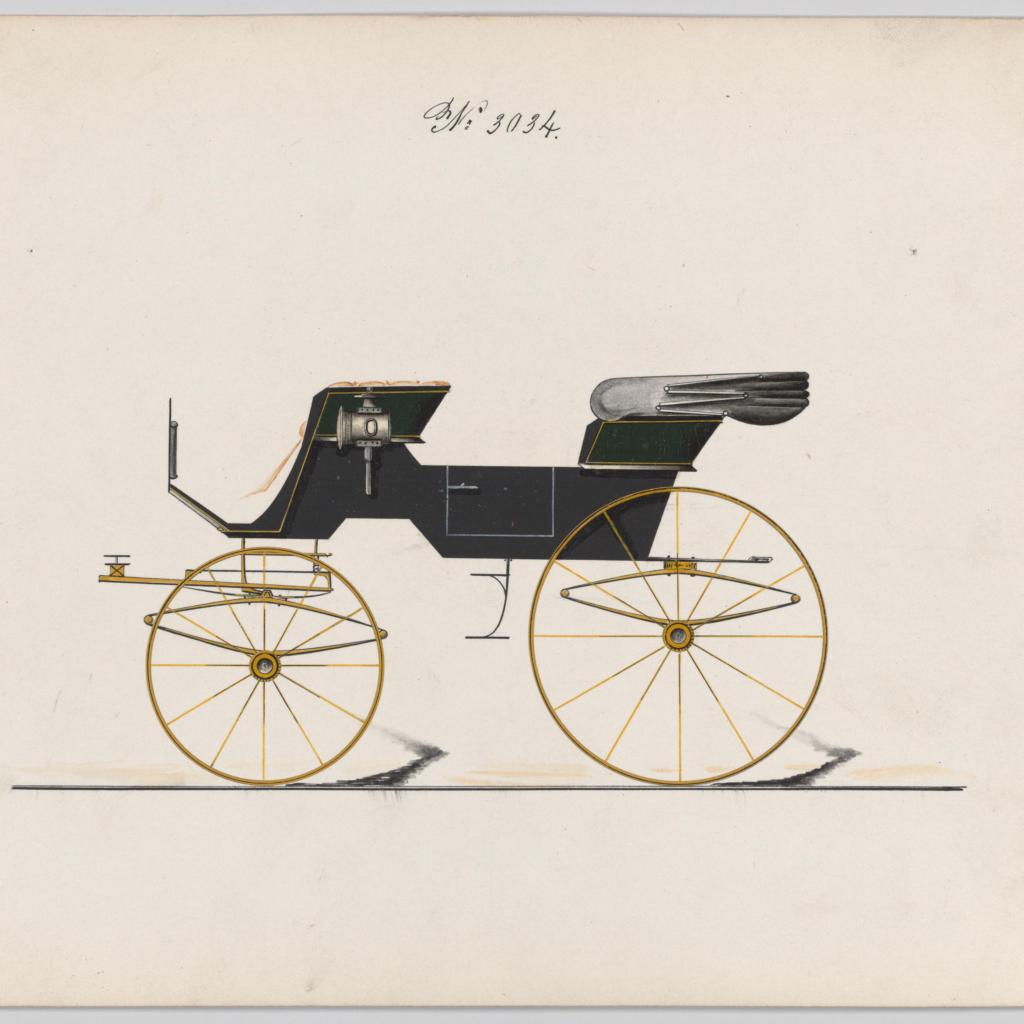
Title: Design for 2 seat Phaeton, no. 3034
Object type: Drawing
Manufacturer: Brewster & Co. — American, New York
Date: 1874
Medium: Pen and black ink, watercolor and gouache with gum arabic
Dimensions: sheet: 6 7/8 x 9 5/8 in. (17.5 x 24.4 cm)
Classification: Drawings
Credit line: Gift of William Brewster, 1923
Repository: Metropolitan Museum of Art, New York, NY